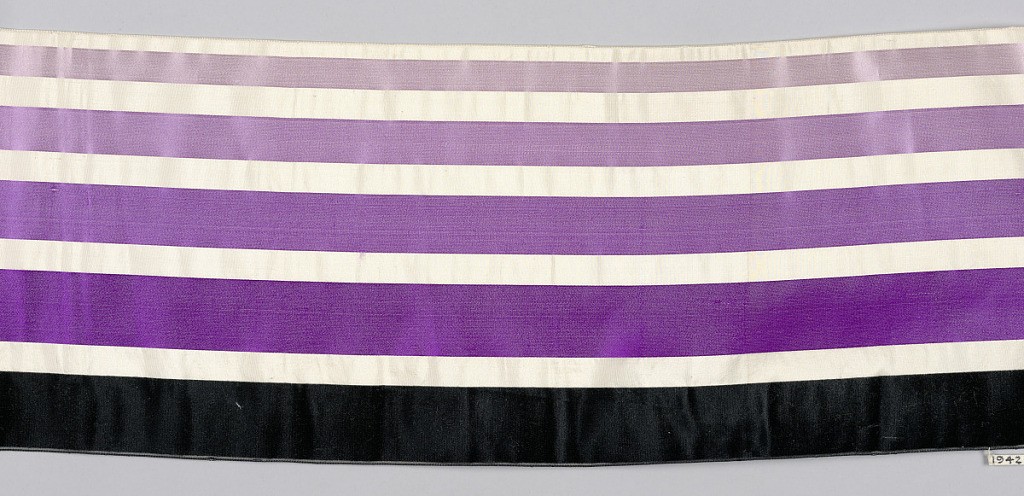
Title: Ribbon
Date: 1850–99
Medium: silk
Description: One ribbon [originally part of accessories and trimmings which were accession numbered: 1942-23-1-a/h].